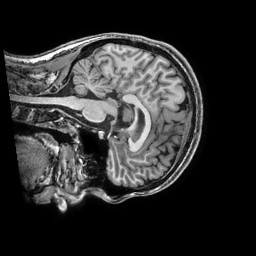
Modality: T1w
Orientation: sagittal
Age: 25
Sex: male
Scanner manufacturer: ge
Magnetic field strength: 3 T
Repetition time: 0.00882 s
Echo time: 0.003768 s